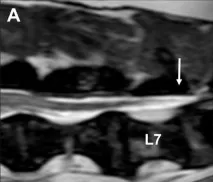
Sagittal T2-weighted images of an English Cocker spaniel with thoracolumbar intervertebral disk extrusion with the hips in neutral ,. (A) The conus medullaris (arrow) terminates at the caudal aspect of the L7 vertebral body.
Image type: radiology (mri)